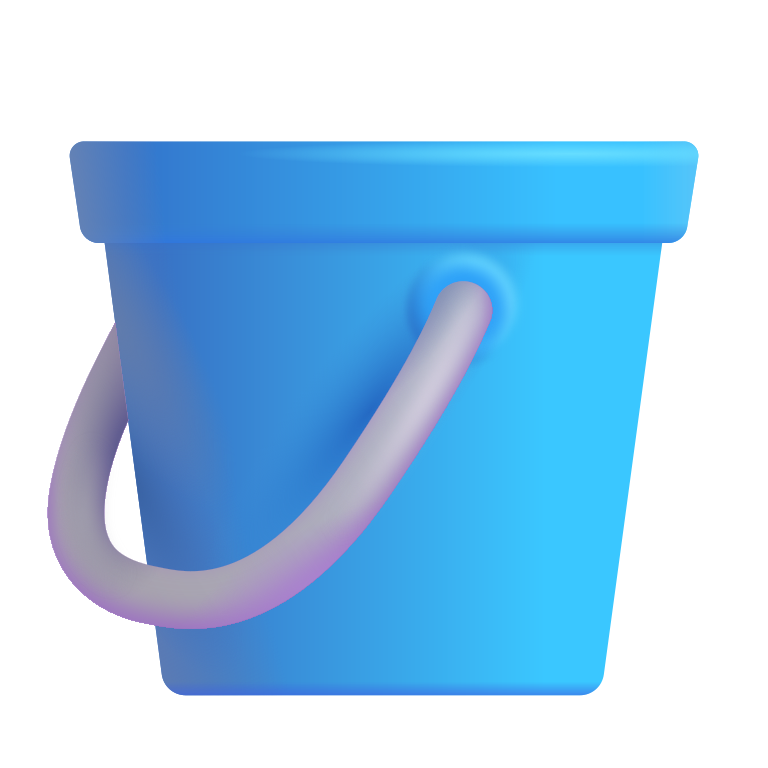
bucket color